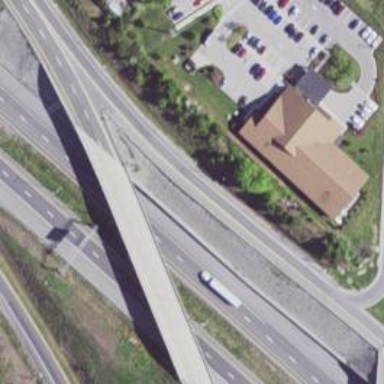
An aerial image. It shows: Bridge on motorway link.